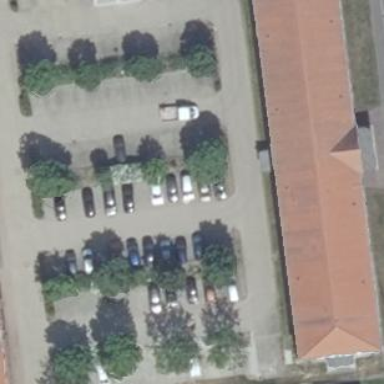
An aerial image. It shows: Parking area with surface.